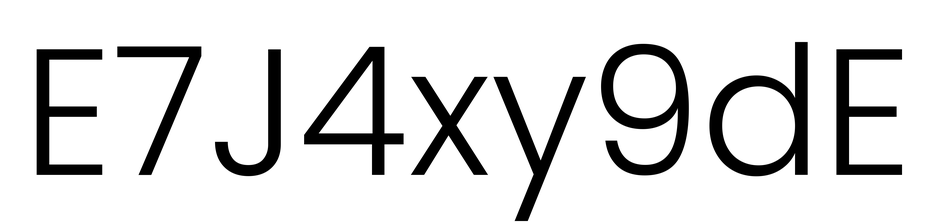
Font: Poppins-Light